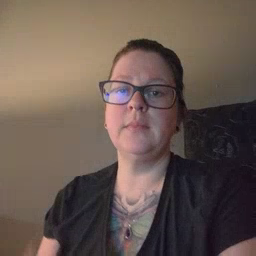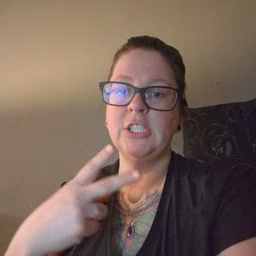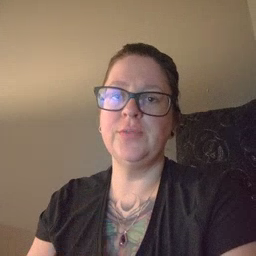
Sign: scissors